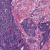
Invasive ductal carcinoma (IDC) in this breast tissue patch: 0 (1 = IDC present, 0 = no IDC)